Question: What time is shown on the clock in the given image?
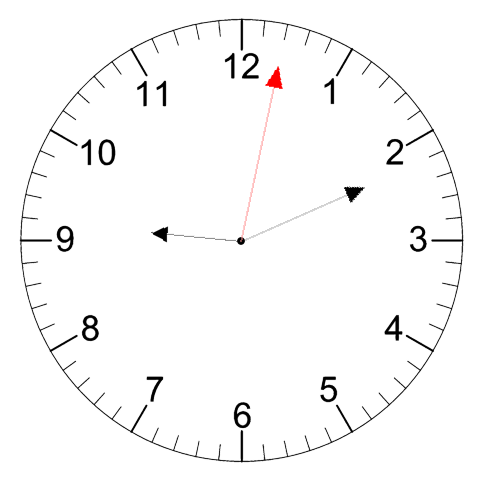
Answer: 09:11:02